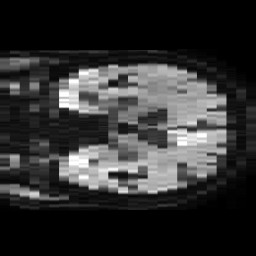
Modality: TRACE
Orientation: coronal
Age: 80
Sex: male
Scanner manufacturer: philips
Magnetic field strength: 3 T
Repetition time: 4.31 s
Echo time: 0.06069 s